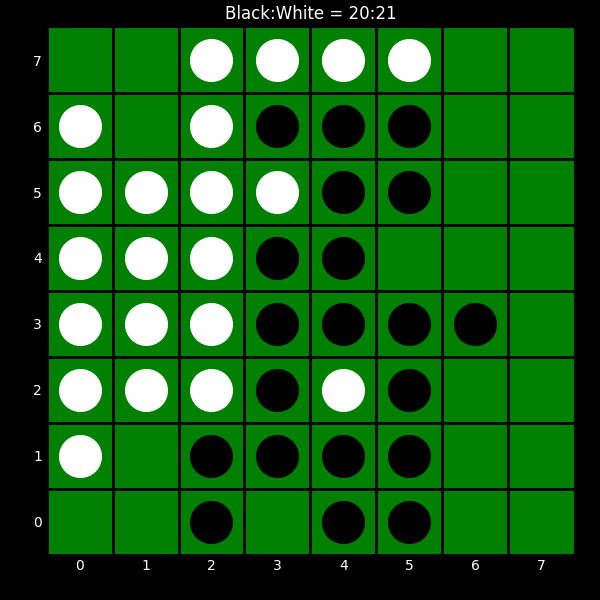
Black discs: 20
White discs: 21